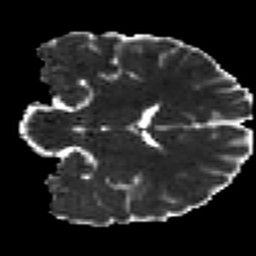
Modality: MD
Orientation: coronal
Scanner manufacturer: siemens
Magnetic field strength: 3 T
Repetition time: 7.8 s
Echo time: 0.09 s